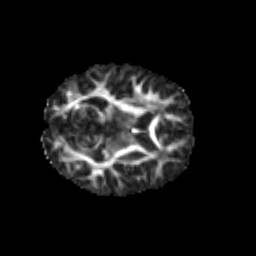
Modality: FA
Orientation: axial
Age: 7
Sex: male
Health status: healthy